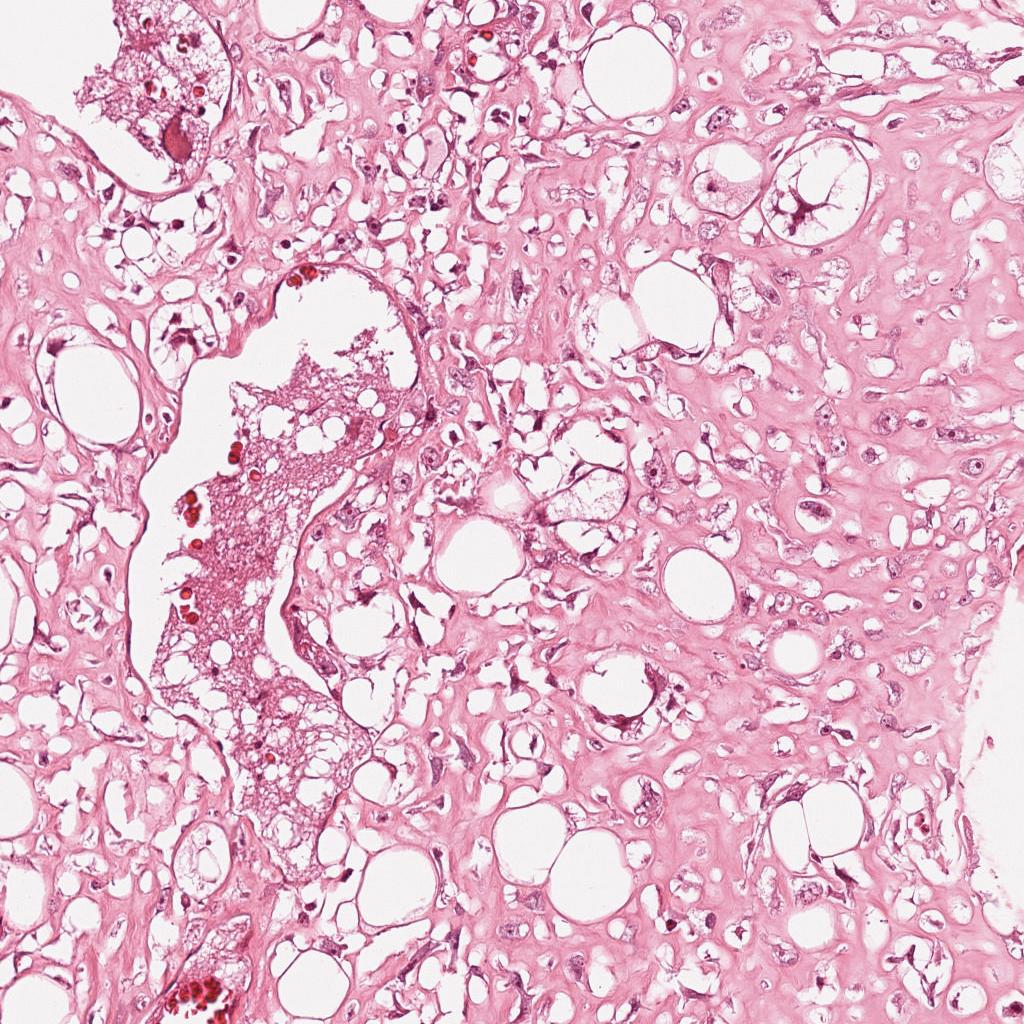
Label: Viable